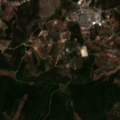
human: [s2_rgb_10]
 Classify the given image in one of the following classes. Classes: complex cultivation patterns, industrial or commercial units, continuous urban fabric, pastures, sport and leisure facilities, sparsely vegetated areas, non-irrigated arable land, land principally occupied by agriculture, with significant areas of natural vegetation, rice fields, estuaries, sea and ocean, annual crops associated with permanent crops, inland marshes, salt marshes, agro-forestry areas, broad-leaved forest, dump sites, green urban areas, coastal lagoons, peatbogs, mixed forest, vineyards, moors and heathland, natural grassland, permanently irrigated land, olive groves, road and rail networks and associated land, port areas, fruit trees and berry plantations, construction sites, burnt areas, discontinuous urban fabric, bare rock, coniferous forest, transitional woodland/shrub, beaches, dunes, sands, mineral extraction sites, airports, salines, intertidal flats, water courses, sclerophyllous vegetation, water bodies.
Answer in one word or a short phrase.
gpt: complex cultivation patterns, land principally occupied by agriculture, with significant areas of natural vegetation, sclerophyllous vegetation, transitional woodland/shrub